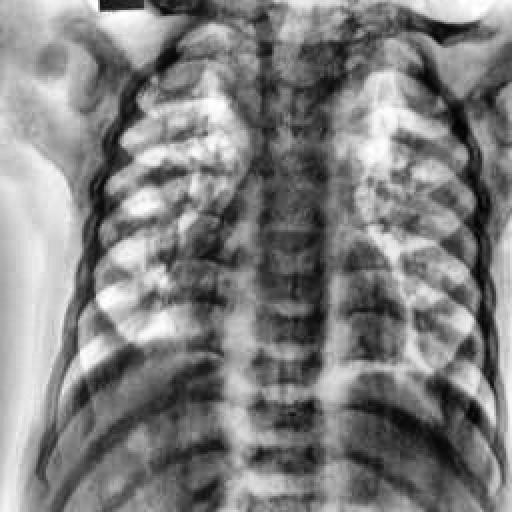
Finding: TUBERCULOSIS